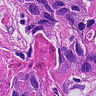
Metastatic tissue present: yes